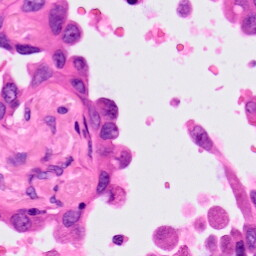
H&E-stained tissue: Lung